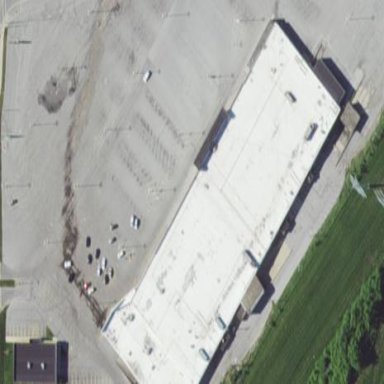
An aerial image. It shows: Parking area with surface.